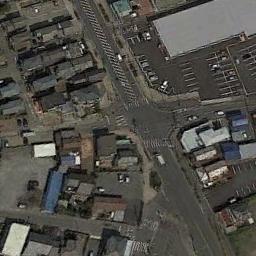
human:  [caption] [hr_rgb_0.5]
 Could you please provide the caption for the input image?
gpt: There are many buildings beside the intersection .

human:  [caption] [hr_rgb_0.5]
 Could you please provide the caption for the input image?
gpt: There is a blue building at the top left corner of the intersection .

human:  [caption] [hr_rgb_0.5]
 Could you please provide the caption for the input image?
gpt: An intersection with sparse traffic is between a parking lot and some neatly arranged houses .

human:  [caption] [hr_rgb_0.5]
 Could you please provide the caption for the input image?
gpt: There are several moving vehicles on the road at the intersection, There are many buildings and some trees around the intersection, And many cars are parked in the open space beside the intersection .

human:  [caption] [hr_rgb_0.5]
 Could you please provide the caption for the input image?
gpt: There are many black buildings and a parking lot beside the intersection .